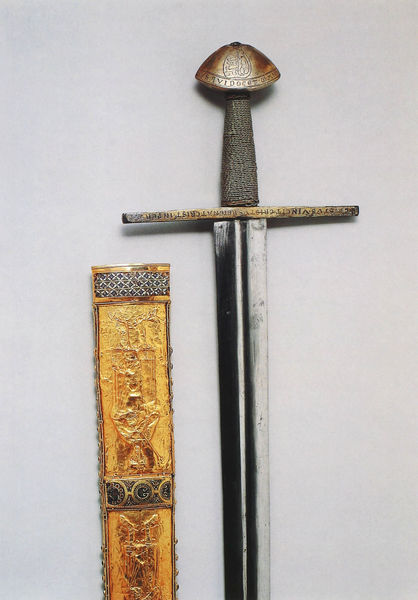
Titel: Reichsschwert des Heiligen Römischen Reiches
Institution: Wien, Schatzkammer
Schlagwörter: weiß, schmuck, schwarz, zeichen, rot, muster, ornament, lang, mensch, silber, gold, person, relief, schrift, steg, detail, inschrift, glanz, verzierung, glänzend, metall, bronze, scheide, foto, griff, klinge, vergoldet, perlmutt, schwert, text, waffe, ritter, gravur, einlegearbeit, intarsie, knauf, dolch, mittelalter, königlich, stahl, schaft, ziseliert, latein, beschriftet, scharf, reliquien, hülle, kämpferisch, iinschrift, schwert scheide,scharf,macht,ka